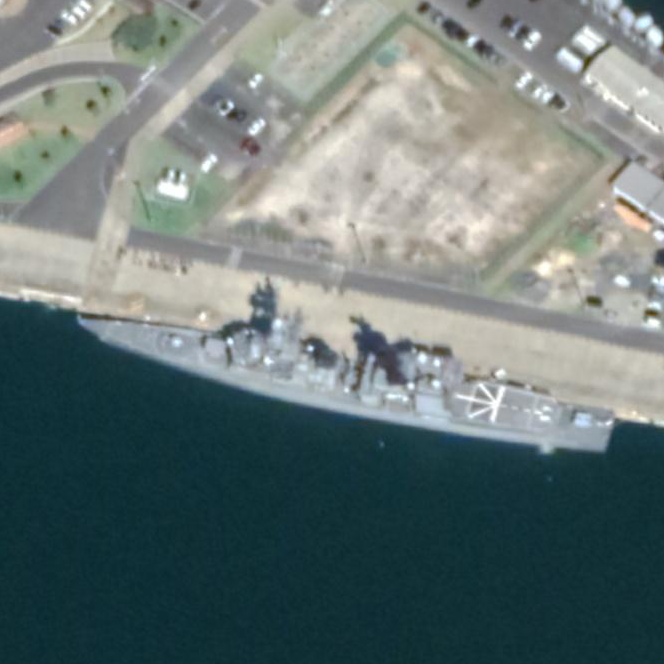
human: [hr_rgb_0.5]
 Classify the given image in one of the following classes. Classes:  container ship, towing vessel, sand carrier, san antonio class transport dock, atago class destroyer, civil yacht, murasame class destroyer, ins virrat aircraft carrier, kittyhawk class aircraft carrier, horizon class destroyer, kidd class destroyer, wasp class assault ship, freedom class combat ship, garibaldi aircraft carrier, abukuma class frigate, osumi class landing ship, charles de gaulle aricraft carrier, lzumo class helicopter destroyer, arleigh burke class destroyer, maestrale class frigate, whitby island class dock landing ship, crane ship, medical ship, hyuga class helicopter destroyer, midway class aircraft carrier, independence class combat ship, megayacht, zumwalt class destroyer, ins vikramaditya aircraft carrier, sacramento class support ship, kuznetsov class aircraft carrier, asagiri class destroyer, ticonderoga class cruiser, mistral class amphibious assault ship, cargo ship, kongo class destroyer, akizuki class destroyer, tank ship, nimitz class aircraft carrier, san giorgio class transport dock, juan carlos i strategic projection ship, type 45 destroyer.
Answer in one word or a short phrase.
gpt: Asagiri class destroyer